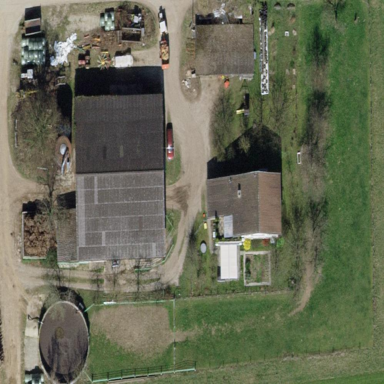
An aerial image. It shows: Farmyard area.